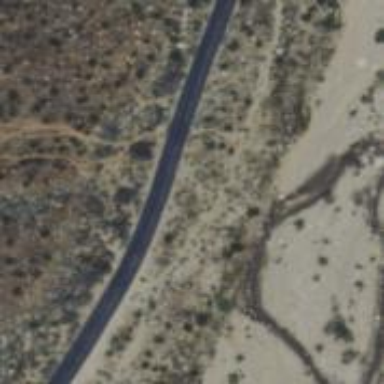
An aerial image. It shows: Asphalt road classified as tertiary.